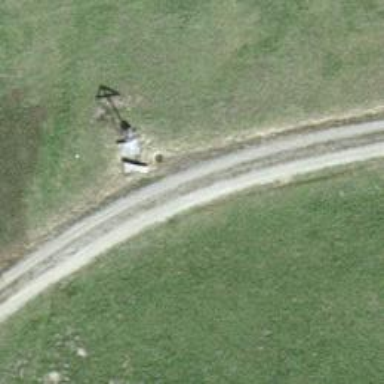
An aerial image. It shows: Wayside cross.